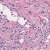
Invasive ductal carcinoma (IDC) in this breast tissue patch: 1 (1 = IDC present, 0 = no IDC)